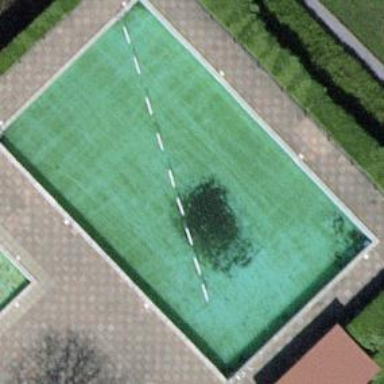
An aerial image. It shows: Swimming pool area designated for leisure and sport.